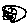
Label: cloud